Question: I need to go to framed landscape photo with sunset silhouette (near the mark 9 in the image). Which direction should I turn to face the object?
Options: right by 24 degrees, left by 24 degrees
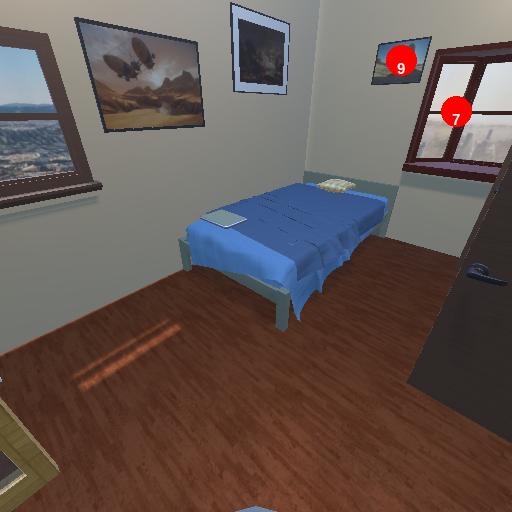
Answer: right by 24 degrees